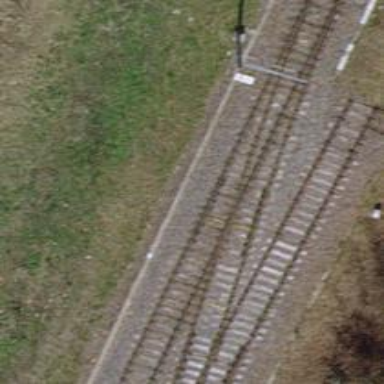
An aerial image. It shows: Single-track railway spur.